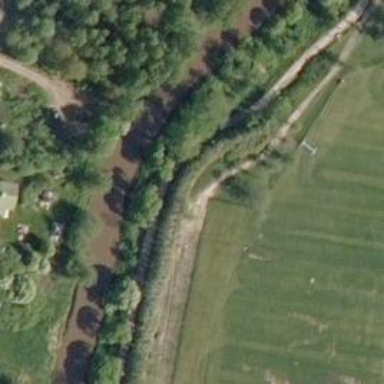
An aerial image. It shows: Disc golf hole.